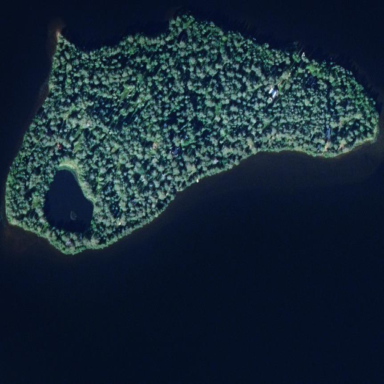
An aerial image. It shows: Image showing island.